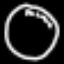
Label: clock